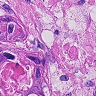
Metastatic tissue present: yes